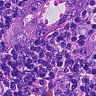
Metastatic tissue present: yes